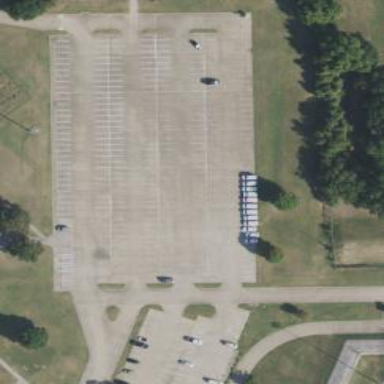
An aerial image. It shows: Parking area.